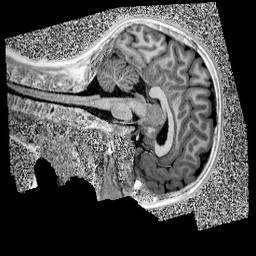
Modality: UNIT1
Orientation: sagittal
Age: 11
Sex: male
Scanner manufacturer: siemens
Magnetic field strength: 3 T
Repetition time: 4 s
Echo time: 0.00299 s